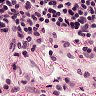
Metastatic tissue present: no